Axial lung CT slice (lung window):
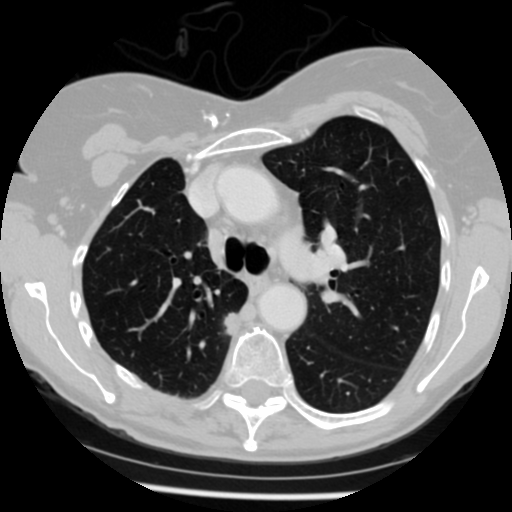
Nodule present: yes
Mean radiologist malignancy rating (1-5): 4